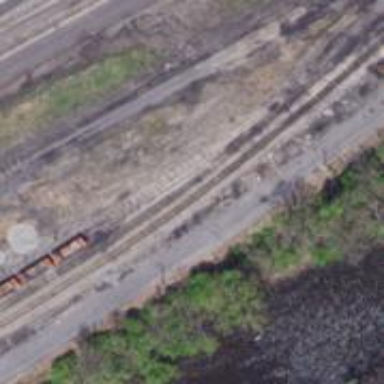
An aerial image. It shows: Railway siding for service.